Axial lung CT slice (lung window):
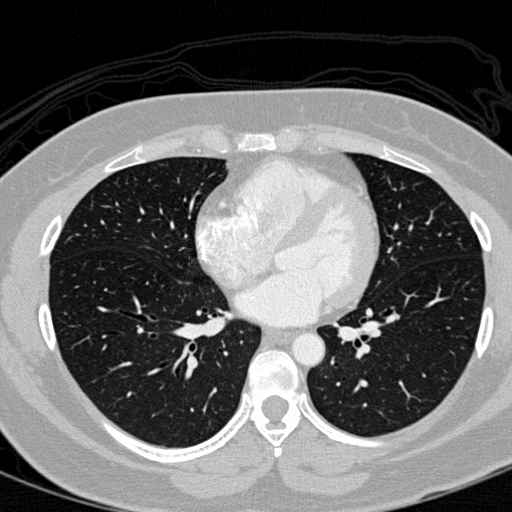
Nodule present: no